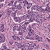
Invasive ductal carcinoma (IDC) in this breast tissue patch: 1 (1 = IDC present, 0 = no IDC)